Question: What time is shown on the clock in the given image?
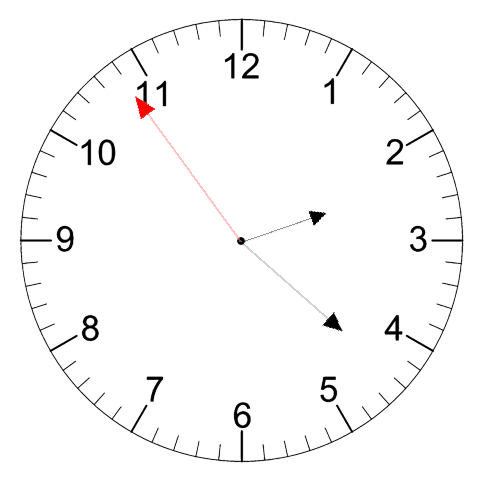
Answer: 02:21:54